Field crop: maize
Growth stage: 2
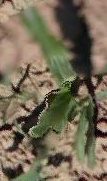
Species: maize